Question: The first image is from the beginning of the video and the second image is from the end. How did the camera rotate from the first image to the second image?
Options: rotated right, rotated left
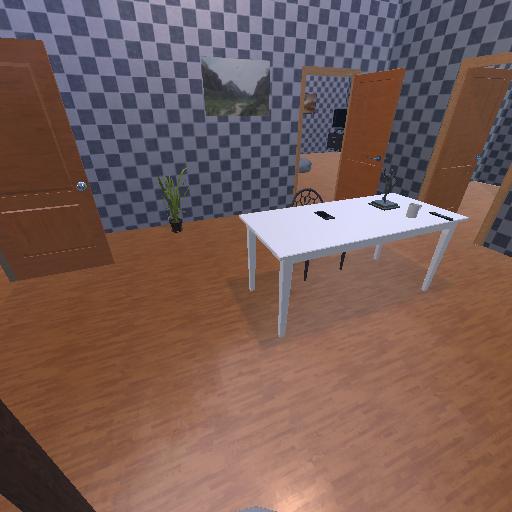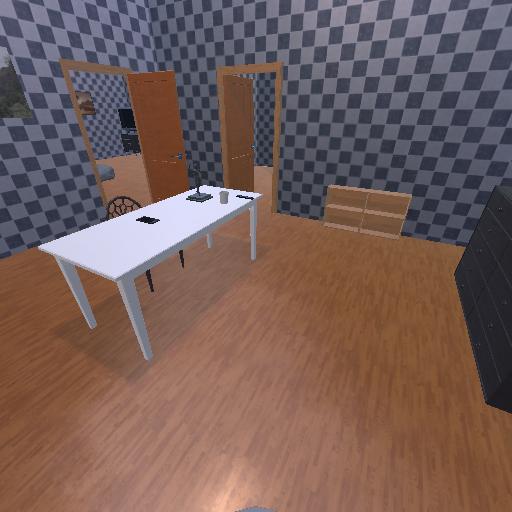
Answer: rotated right